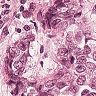
Metastatic tissue present: yes